Question: I'm trying to implement a Phase Unwrapping Algorithm for Three Phase Structured Light Scanning in Haskell using a Repa Array. I want to implement a flood fill based unwrapping algorithm recursing outward from the point (width / 2, height / 2). Unfortunately using that method of recursion I'm getting an out of memory exception. I'm new to Haskell and the Repa library so I was wondering whether it looks like I'm doing anything glaringly wrong. Any help with this would be greatly appreciated!
Update (@leventov):
I am now considering implementing the following path following algorithm using mutable arrays in Yarr. (Publication: K. Chen, J. Xi, Y. Yu & J. F. Chicharo, "Fast quality-guided flood-fill phase unwrapping algorithm for threedimensional fringe pattern profilometry," in Optical Metrology and Inspection for Industrial Applications,
2010, pp. 1-9.)

'''
{-# OPTIONS_GHC -Odph -rtsopts -fno-liberate-case -fllvm -optlo-O3 -XTypeOperators -XNoMonomorphismRestriction #-}
module Scanner where
import Data.Word
import Data.Fixed
import Data.Array.Repa.Eval
import qualified Data.Array.Repa as R
import qualified Data.Array.Repa.Repr.Unboxed as U
import qualified Data.Array.Repa.Repr.ForeignPtr as P
import Codec.BMP
import Data.Array.Repa.IO.BMP
import Control.Monad.Identity (runIdentity)
import System.Environment( getArgs )
type ImRead = Either Error Image
type Avg = P.Array R.U R.DIM2 (ImageT, ImageT, ImageT)
type ImageT = (Word8, Word8, Word8)
type PhaseT = (Float, Float, Float)
type WrapT = (Float, Int)
type Image = P.Array R.U R.DIM2 (Word8, Word8, Word8)
type Phase = P.Array R.U R.DIM2 (Float, Float, Float)
type Wrap = P.Array R.U R.DIM2 (Float, Int)
type UWrapT = (Float, Int, [(Int, Int)], String)
type DepthT = (Float, Int, String)
{-# INLINE noise #-}
{-# INLINE zskew #-}
{-# INLINE zscale #-}
{-# INLINE compute #-}
{-# INLINE main #-}
{-# INLINE doMain #-}
{-# INLINE zipImg #-}
{-# INLINE mapWrap #-}
{-# INLINE avgPhase #-}
{-# INLINE doAvg #-}
{-# INLINE doWrap #-}
{-# INLINE doPhase #-}
{-# INLINE isPhase #-}
{-# INLINE diffPhase #-}
{-# INLINE shape #-}
{-# INLINE countM #-}
{-# INLINE inArr #-}
{-# INLINE idx #-}
{-# INLINE getElem #-}
{-# INLINE start #-}
{-# INLINE unwrap #-}
{-# INLINE doUnwrap #-}
{-# INLINE doDepth #-}
{-# INLINE write #-}
noise :: Float
noise = 0.1
zskew :: Float
zskew = 24
zscale :: Float
zscale = 130
compute :: (R.Shape sh, U.Unbox e) => P.Array R.D sh e -> P.Array R.U sh e
compute a = runIdentity (R.computeP a)
main :: IO ()
main = do
commandArguments <- getArgs
case commandArguments of
(file1 : file2 : file3 : _ ) -> do
image1 <- readImageFromBMP file1
image2 <- readImageFromBMP file2
image3 <- readImageFromBMP file3
doMain image1 image2 image3
_ -> putStrLn "Not enough arguments"
doMain :: ImRead -> ImRead -> ImRead -> IO()
doMain (Right i1) (Right i2) (Right i3) = write
where
write = writeFile "out.txt" str
(p, m, d, str) = start $ mapWrap i1 i2 i3
doMain _ _ _ = putStrLn "Error loading image"
zipImg :: Image -> Image -> Image -> Avg
zipImg i1 i2 i3 = U.zip3 i1 i2 i3
mapWrap :: Image -> Image -> Image -> Wrap
mapWrap i1 i2 i3 = compute $ R.map wrap avg
where
wrap = (doWrap . avgPhase)
avg = zipImg i1 i2 i3
avgPhase :: (ImageT, ImageT, ImageT) -> PhaseT
avgPhase (i1, i2, i3) = (doAvg i1, doAvg i2, doAvg i3)
doAvg :: ImageT -> Float
doAvg (r, g, b) = (r1 + g1 + b1) / d1
where
r1 = fromIntegral r
g1 = fromIntegral g
b1 = fromIntegral b
d1 = fromIntegral 765
doWrap :: PhaseT -> WrapT
doWrap (p1, p2, p3) = (wrap, mask)
where
wrap = isPhase $ doPhase (p1, p2, p3)
mask = isNoise $ diffPhase [p1, p2, p3]
doPhase :: PhaseT -> (Float, Float)
doPhase (p1, p2, p3) = (x1, x2)
where
x1 = sqrt 3 * (p1 - p3)
x2 = 2 * p2 - p1 - p3
isPhase :: (Float, Float) -> Float
isPhase (x1, x2) = atan2 x1 x2 / (2 * pi)
diffPhase :: [Float] -> Float
diffPhase phases = maximum phases - minimum phases
isNoise :: Float -> Int
isNoise phase = fromEnum $ phase <= noise
shape :: Wrap -> [Int]
shape wrap = R.listOfShape $ R.extent wrap
countM :: Wrap -> (Float, Int)
countM wrap = R.foldAllS count (0,0) wrap
where count = (\(x, y) (i, j) -> (x, y))
start :: Wrap -> UWrapT
start wrap = unwrap wrap (x, y) (ph, m, [], "")
where
[x0, y0] = shape wrap
x = quot x0 2
y = quot y0 2
(ph, m) = getElem wrap (x0, y0)
inArr :: Wrap -> (Int, Int) -> Bool
inArr wrap (x,y) = x >= 0 && y >= 0 && x < x0 && y < y0
where
[x0, y0] = shape wrap
idx :: (Int, Int) -> (R.Z R.:. Int R.:. Int)
idx (x, y) = (R.Z R.:. x R.:. y)
getElem :: Wrap -> (Int, Int) -> WrapT
getElem wrap (x, y) = wrap R.! idx (x, y)
unwrap :: Wrap -> (Int, Int) -> UWrapT -> UWrapT
unwrap wrap (x, y) (ph, m, done, str) =
if
not $ inArr wrap (x, y) ||
(x, y) 'elem' done ||
toEnum m::Bool
then
(ph, m, done, str)
else
up
where
unwrap' = doUnwrap wrap (x, y) (ph, m, done, str)
right = unwrap wrap (x+1, y) unwrap'
left = unwrap wrap (x-1, y) right
down = unwrap wrap (x, y+1) left
up = unwrap wrap (x, y-1) down
doUnwrap :: Wrap -> (Int, Int) -> UWrapT -> UWrapT
doUnwrap wrap (x, y) (ph, m, done, str) = unwrapped
where
unwrapped = (nph, m, (x, y):done, out)
(phase, mask) = getElem wrap (x, y)
rph = fromIntegral $ round ph
off = phase - (ph - rph)
nph = ph + (mod' (off + 0.5) 1) - 0.5
out = doDepth wrap (x, y) (nph, m, str)
doDepth :: Wrap -> (Int, Int) -> DepthT -> String
doDepth wrap (x, y) (ph, m, str) = write (x, ys, d, str)
where
[x0, y0] = shape wrap
ys = y0 - y
ydiff = fromIntegral (y - (quot y0 2))
plane = 0.5 - ydiff / zskew
d = (ph - plane) * zscale
write :: (Int, Int, Float, String) -> String
write (x, y, depth, str) = str ++ vertex
where
vertex = xstr ++ ystr ++ zstr
xstr = show x ++ " "
ystr = show y ++ " "
zstr = show depth ++ "
"
'''
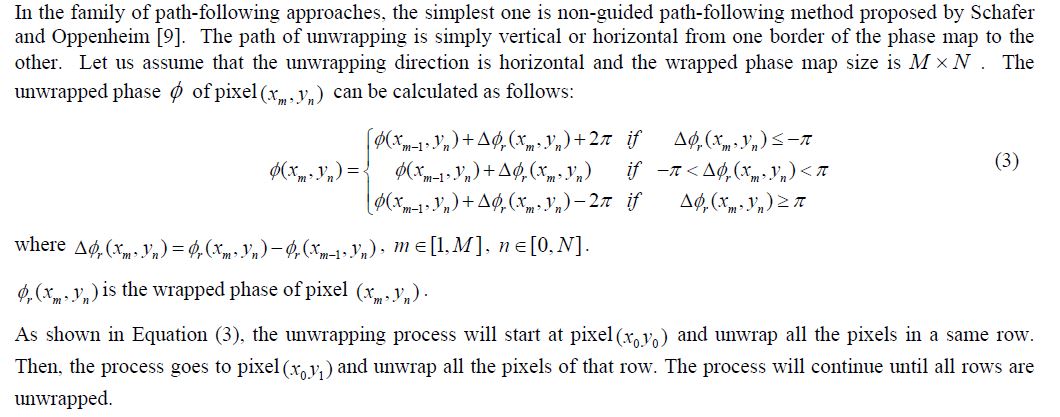
Answer: Sorry for wasting some your time by my first misleading advice.
You should use another 2-dimensional array of pixel states (already visited or not) instead of
'''
(x, y) 'elem' done
'''
because the latter takes linear time.
Examples of solving almost the same task: for <URL>.
Perhaps, you have out of memory exception because of building a string by appending to the end (in 'write' function) - the worst solution, linear time and memory consumption. You would better aggregate results using cons (':') and write it to the output file at the end, in reverse order. Even better - write results to another unboxed 'Vector' of '(Int, Int, Float)' elements (allocate vector of 'width*height' size - as upper bound of possible size).